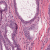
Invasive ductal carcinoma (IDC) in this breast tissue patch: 0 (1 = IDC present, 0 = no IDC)